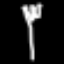
Label: fork